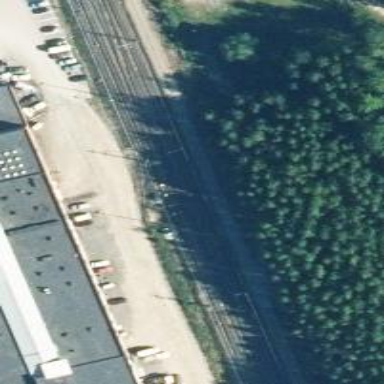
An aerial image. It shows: Railway with continuous electrified contact lines.